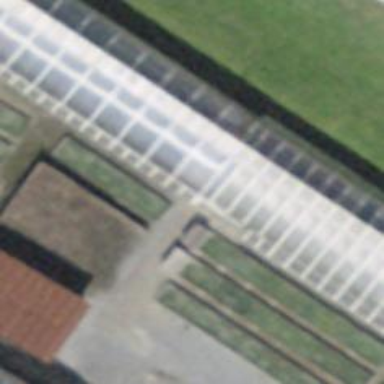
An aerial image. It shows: Greenhouse.